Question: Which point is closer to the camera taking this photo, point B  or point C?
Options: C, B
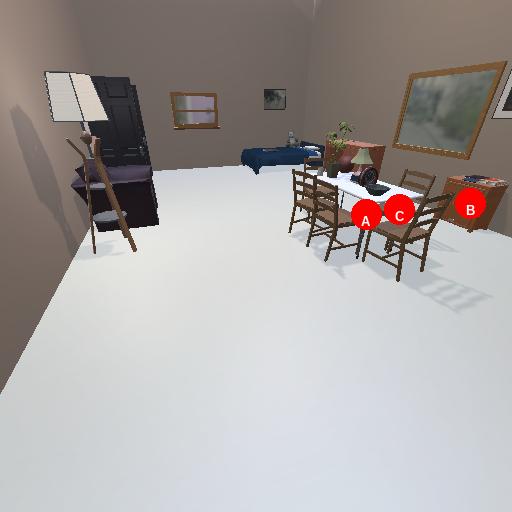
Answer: C